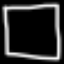
Label: square